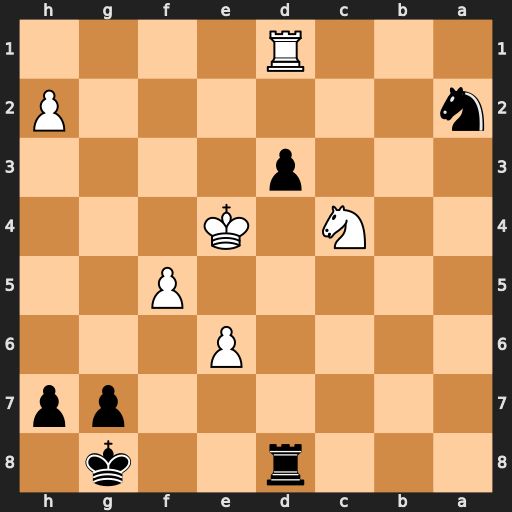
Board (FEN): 3r2k1/6pp/4P3/5P2/2N1K3/3p4/n6P/3R4
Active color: b
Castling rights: -
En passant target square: -
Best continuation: Nc3+ Ke3 Nxd1+